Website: walmart
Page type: address-validator
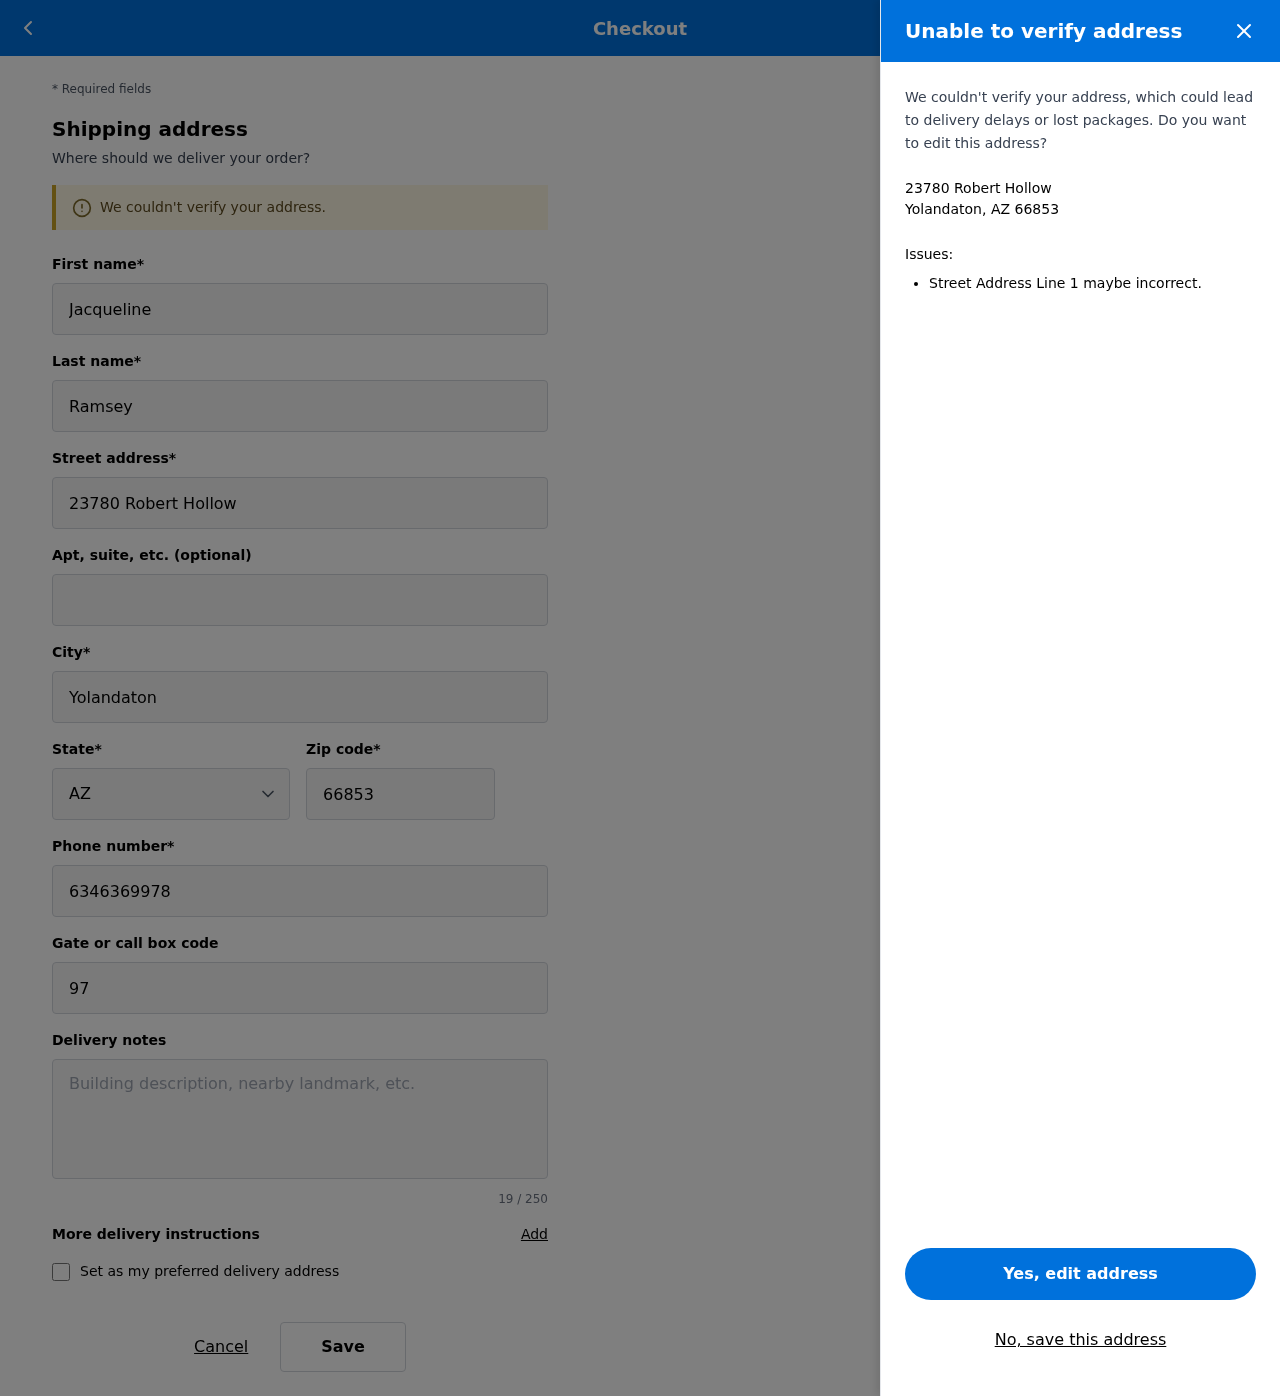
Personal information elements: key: PII_CITY_STATE_ZIP
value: Yolandaton, AZ 66853
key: PII_DELIVERY_INSTRUCTIONS
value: Leave at front door
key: PII_STATE_ABBR
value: AZ
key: PII_STREET
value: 23780 Robert Hollow
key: PII_FIRSTNAME
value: Jacqueline
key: PII_LASTNAME
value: Ramsey
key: PII_CITY
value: Yolandaton
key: PII_POSTCODE
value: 66853
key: PII_PHONE
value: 6346369978
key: PII_SECURITY_CODE
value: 97060